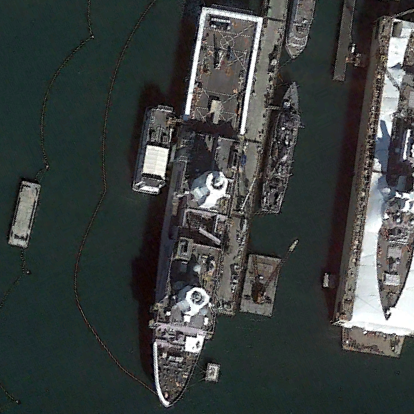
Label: combat